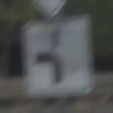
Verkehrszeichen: VerlaufVorfahrtsstrasse5
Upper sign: Vorfahrtsstrasse
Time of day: MorningAfternoon
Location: Outdoor (Suburban)
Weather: PartlyCloudy
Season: NotSpecified
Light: Natural